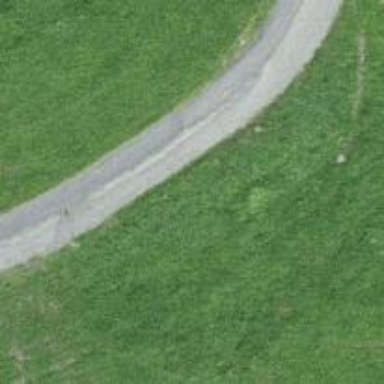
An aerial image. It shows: Service road with unpaved surface.